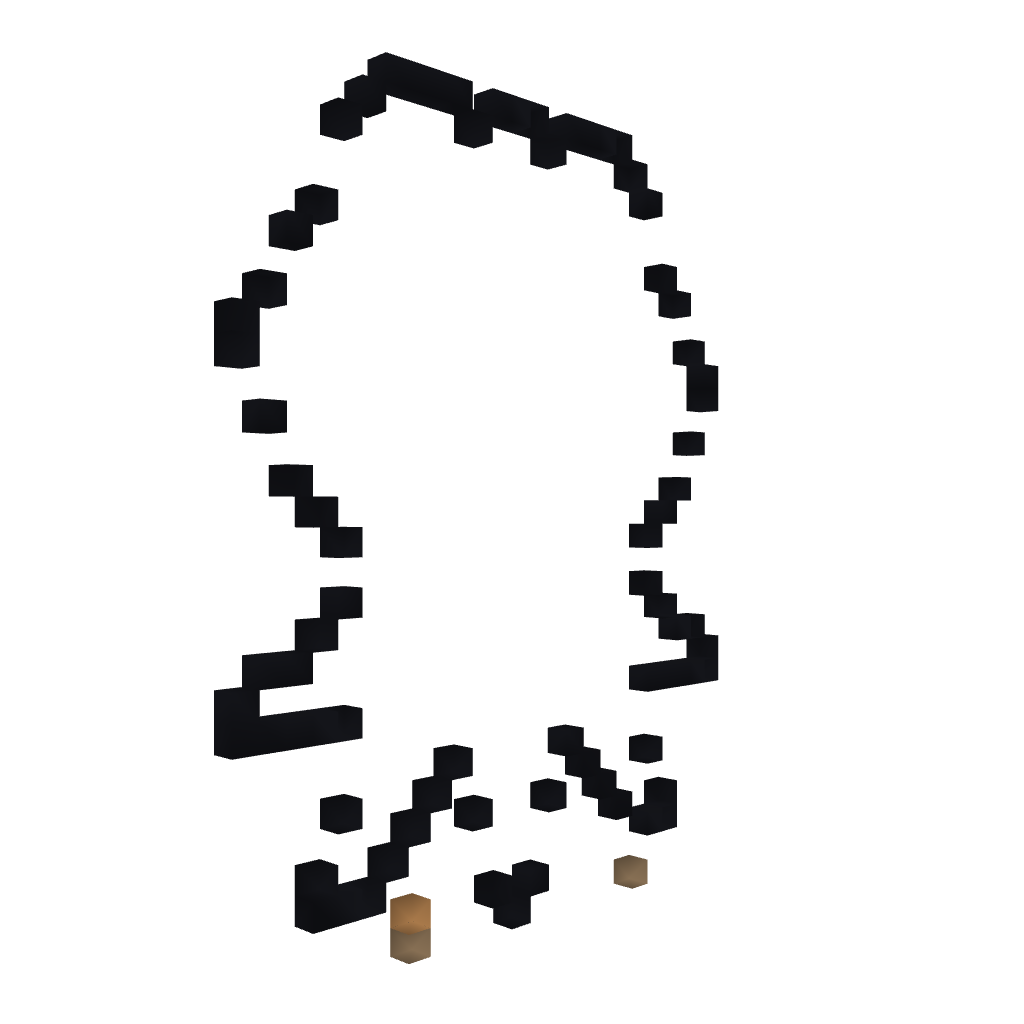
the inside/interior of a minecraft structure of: Kermit